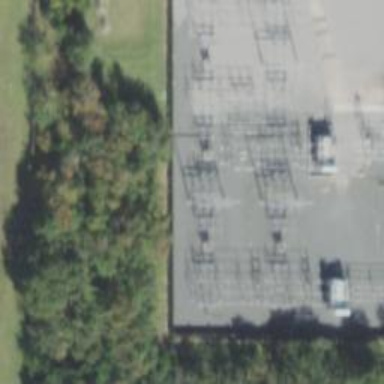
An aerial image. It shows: Switch used for power control.